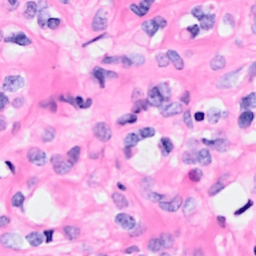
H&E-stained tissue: Breast